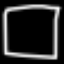
Label: square